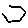
Label: hexagon